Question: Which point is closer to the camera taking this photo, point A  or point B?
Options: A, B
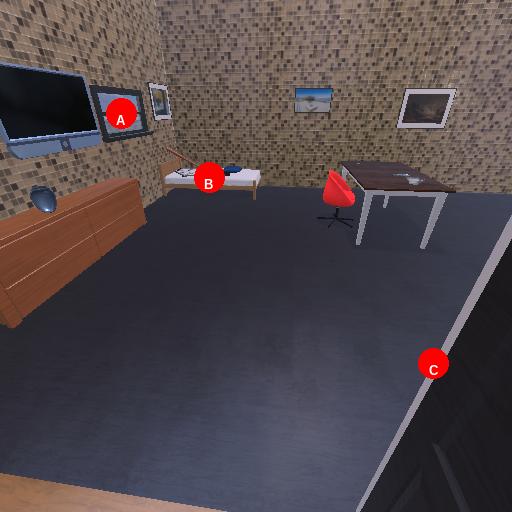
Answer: A